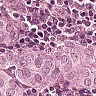
Metastatic tissue present: yes